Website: apple
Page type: cart
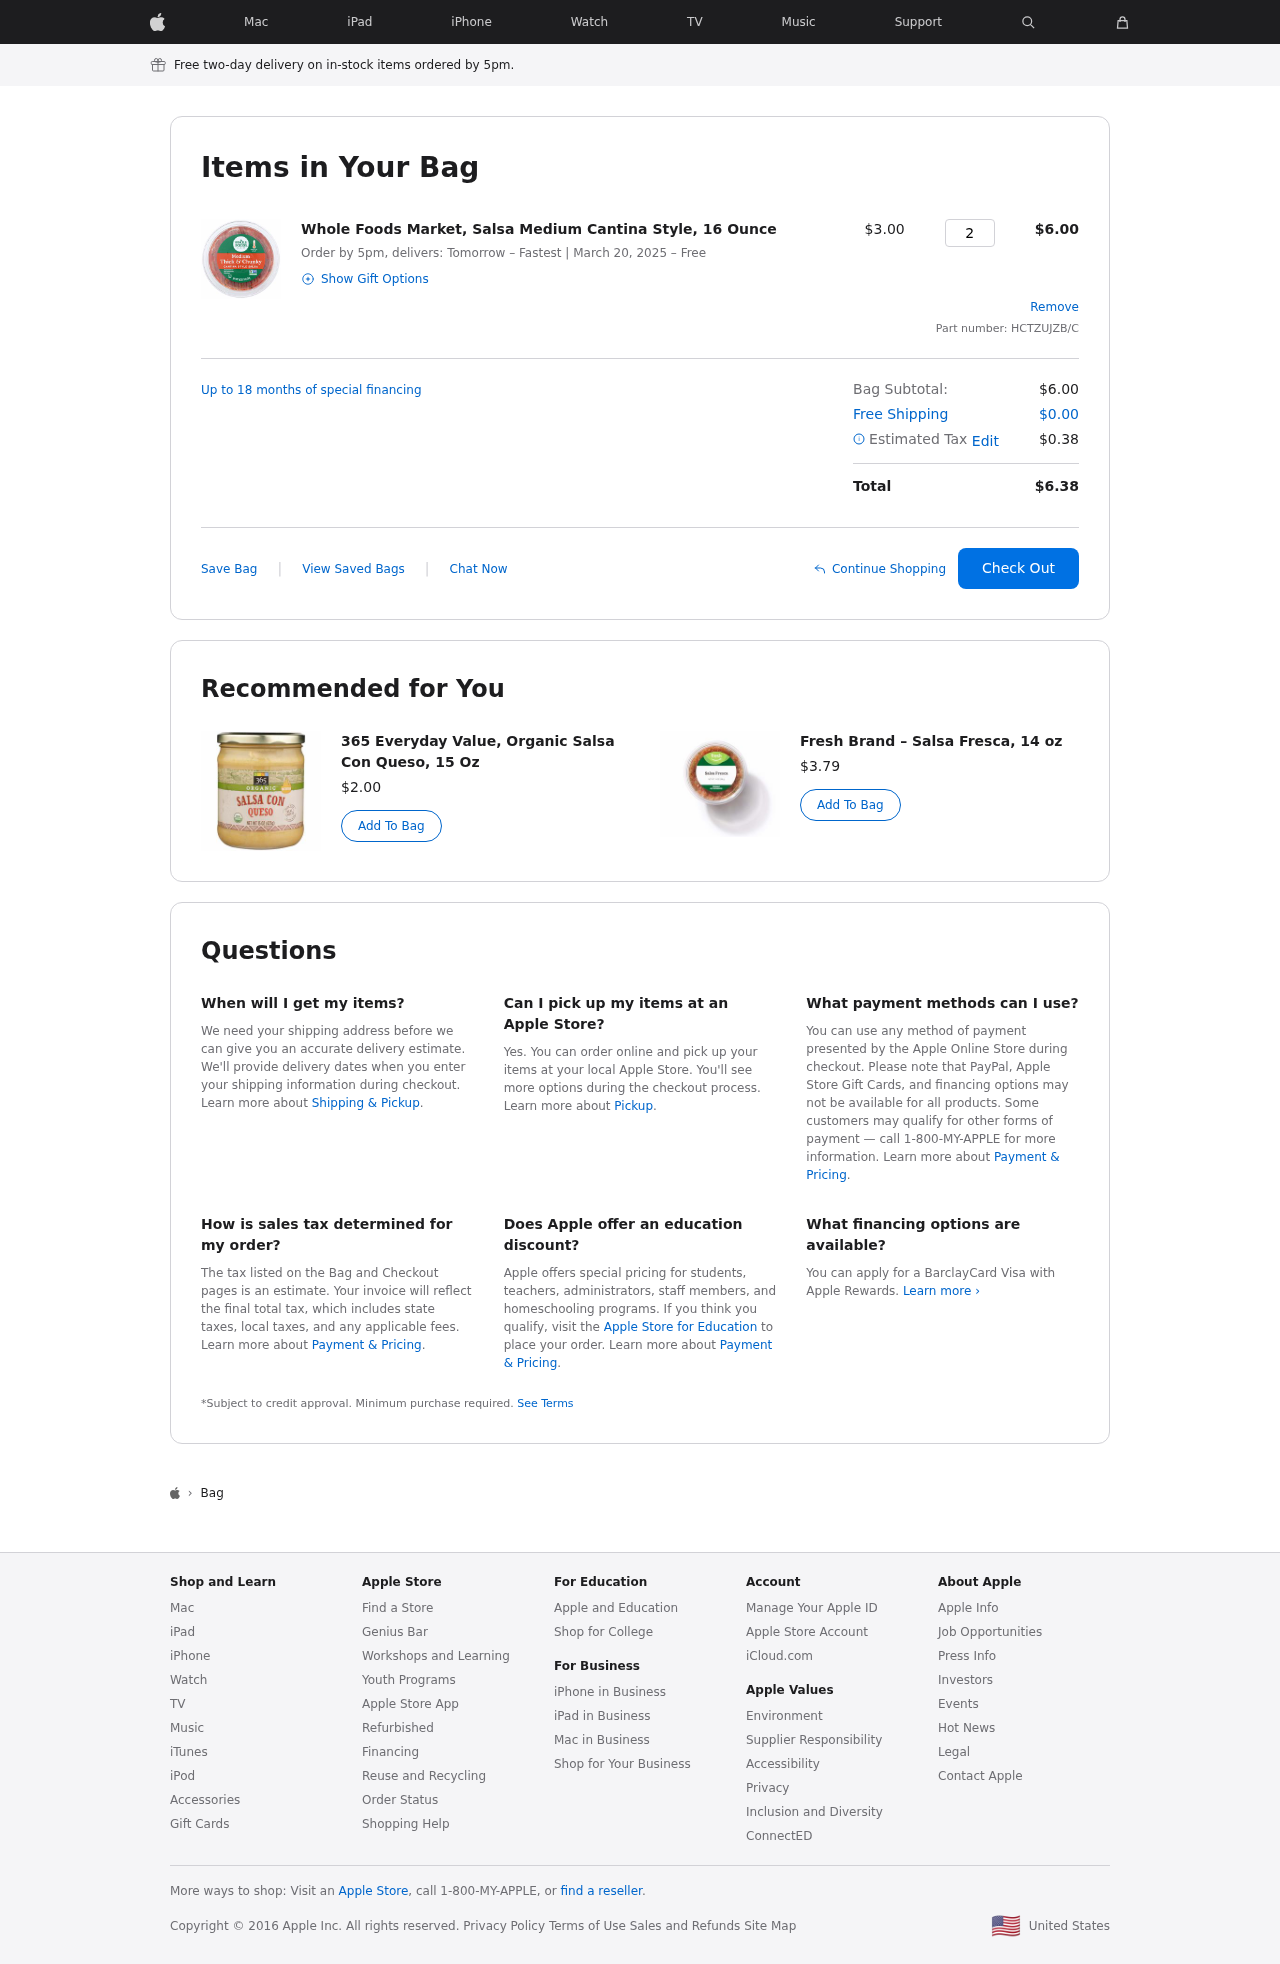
Product elements: key: PRODUCT1_NAME
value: Whole Foods Market, Salsa Medium Cantina Style, 16 Ounce
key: PRODUCT1_PRICE
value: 3
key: PRODUCT1_QUANTITY
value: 2
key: PRODUCT2_NAME
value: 365 Everyday Value, Organic Salsa Con Queso, 15 Oz
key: PRODUCT2_PRICE
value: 2
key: PRODUCT3_NAME
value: Fresh Brand – Salsa Fresca, 14 oz
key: PRODUCT3_PRICE
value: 3.79
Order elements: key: ORDER_DELIVERY_DATE
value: March 20, 2025
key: ORDER_SUBTOTAL
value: $6.00
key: ORDER_ID
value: HCTZUJZB/C
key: ORDER_SHIPPING_COST
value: $0.00
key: ORDER_TAX
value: $0.38
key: ORDER_TOTAL
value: $6.38